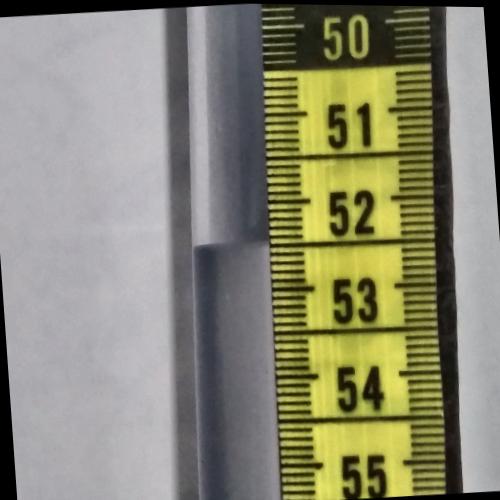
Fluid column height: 52.5 cm